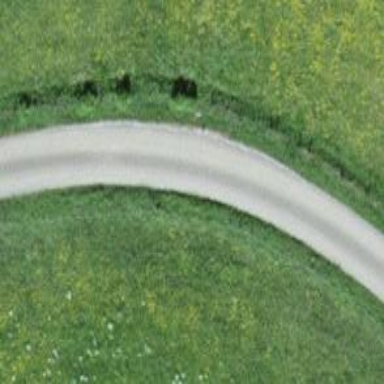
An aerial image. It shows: Smoothly paved residential road.